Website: walmart
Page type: newsletter-management
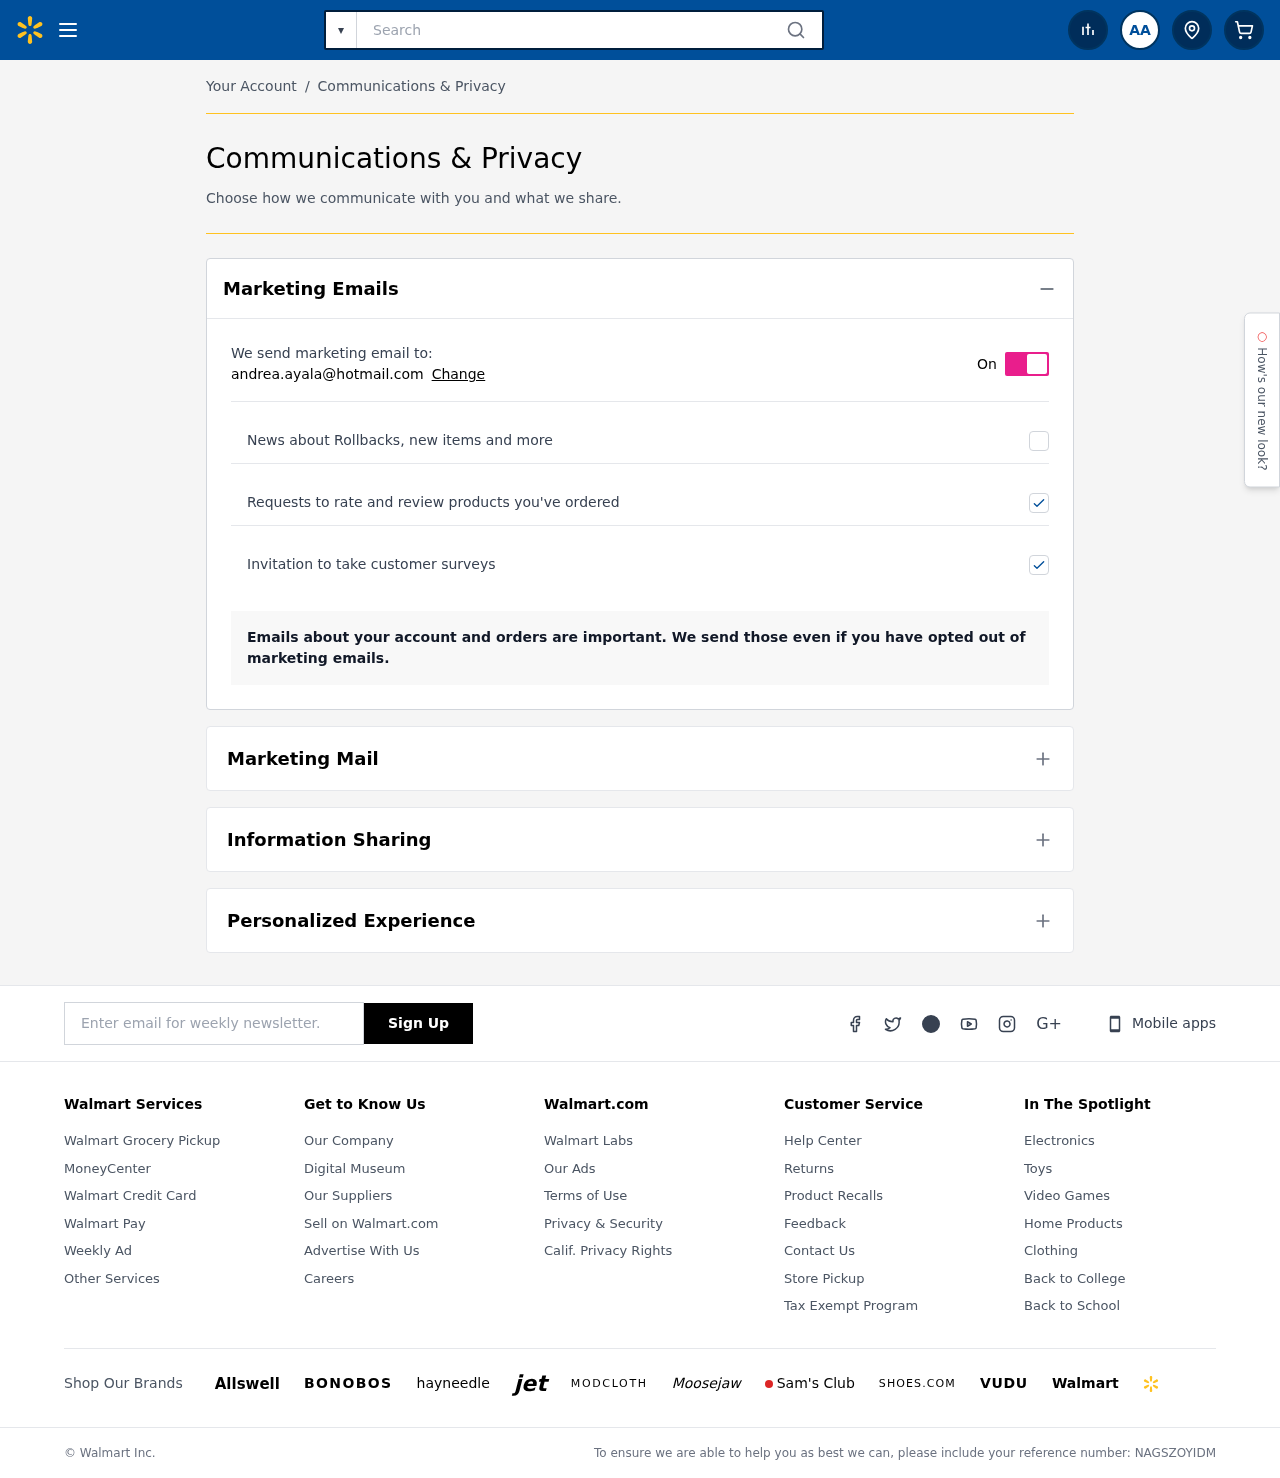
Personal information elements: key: PII_EMAIL
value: andrea.ayala@hotmail.com
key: PII_INITIALS
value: AA
Search elements: key: HEADER_SEARCH
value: Search